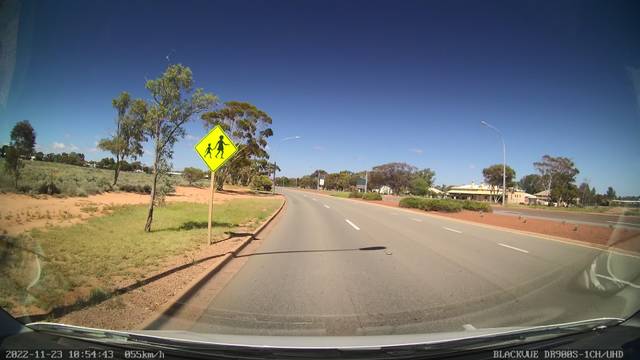
Region: Australia
Coordinates: -32.481, 137.752